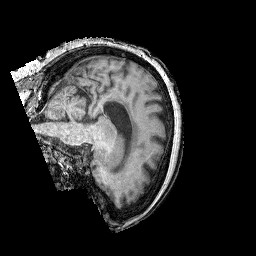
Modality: T1w
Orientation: sagittal
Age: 65
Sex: female
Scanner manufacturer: siemens
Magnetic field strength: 3 T
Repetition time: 2.25 s
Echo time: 0.00411 s